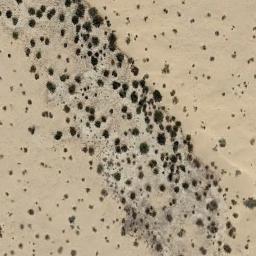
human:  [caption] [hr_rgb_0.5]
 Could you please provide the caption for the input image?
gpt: There are dozens of trees in this desert .

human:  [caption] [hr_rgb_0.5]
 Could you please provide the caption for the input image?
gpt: Chaparral is densely distributed in strips on the sand .

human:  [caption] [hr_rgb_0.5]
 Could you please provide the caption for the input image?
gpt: Some disconnected chaparrals grow in the desert .

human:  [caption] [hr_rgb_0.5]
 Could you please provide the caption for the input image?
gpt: There are some bushes make up the chaparral on the desert .

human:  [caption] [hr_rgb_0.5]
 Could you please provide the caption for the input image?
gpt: The chaparral is not evenly distributed .